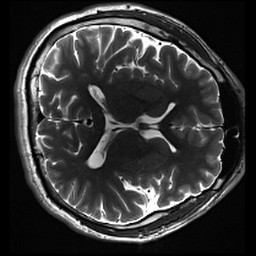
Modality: inplaneT2
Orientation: axial